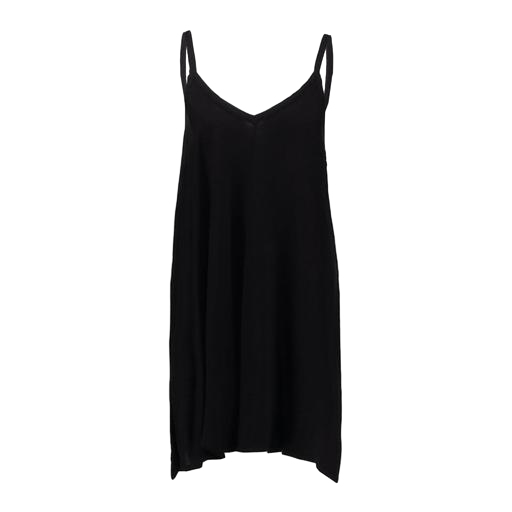
black charlie cami, black megan dip side swing cami, black talco long camisole, white background